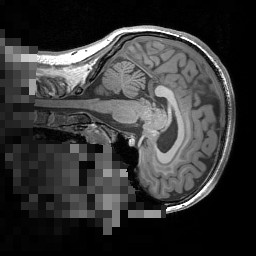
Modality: T1w
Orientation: sagittal
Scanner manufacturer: siemens
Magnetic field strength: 3 T
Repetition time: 1.5 s
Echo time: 0.00291 s